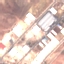
Land use / land cover class: Industrial